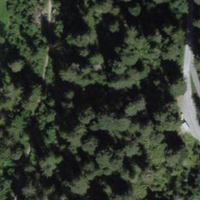
EUNIS habitat code: 43
Species observed at this site:
Clinopodium vulgare
Sorbus aucuparia